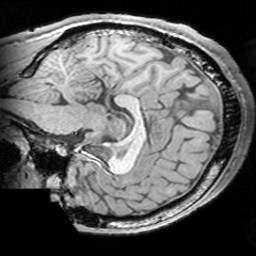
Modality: T1w
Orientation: sagittal
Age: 21
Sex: male
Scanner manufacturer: siemens
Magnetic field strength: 3 T
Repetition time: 1.63 s
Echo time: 0.00311 s